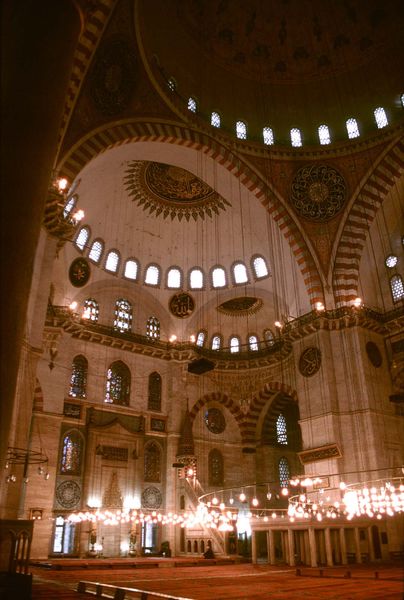
Titel: Süleymaniye-Moschee (Süleymaniye Camii)
Künstler: Koca Mimar Sinan
Standort: Istanbul (EU - Türkei)
Schlagwörter: dunkel, gott, abend, braun, fenster, hell, licht, lichter, nacht, raum, säule, weiss, rot, teppich, architektur, steine, kirche, rund, bogen, rundbogen, kuppel, ornamente, uhr, kerzen, stufe, halle, bögen, gewölbe, moschee, religion, dom, altar, kathedrale, rosette, jesus, fresken, romanik, baldachin, fresko, maria, sakral, sonnen, basilika, zentralbau, rotunde, stützpfeiler, polychrom